Question: I am attempting to get the average rating (1-10) for each of 6 games that were rated.
Here is an example of the table:

I can select the average of one of the 6 games like this:
'''
SELECT ROUND(AVG(overallRating), 0), COUNT(*) AS Total, gameID
FROM gameSurvey
WHERE gameID = 1
'''
I want to retrieve the average rating of all 6 games?
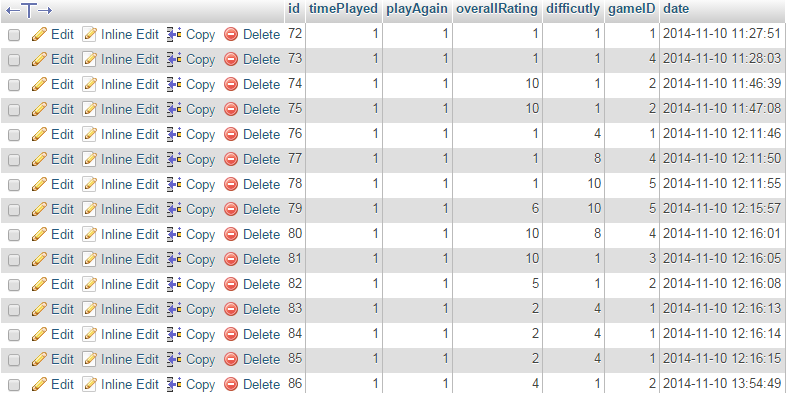
Answer: Try:
'''
SELECT ROUND(AVG(overallRating), 0), count(*) as Total, gameID
FROM gameSurvey
GROUP BY gameID
'''